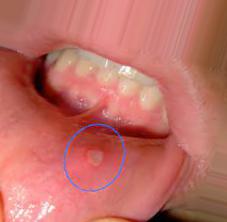
Condition: Mouth Ulcer